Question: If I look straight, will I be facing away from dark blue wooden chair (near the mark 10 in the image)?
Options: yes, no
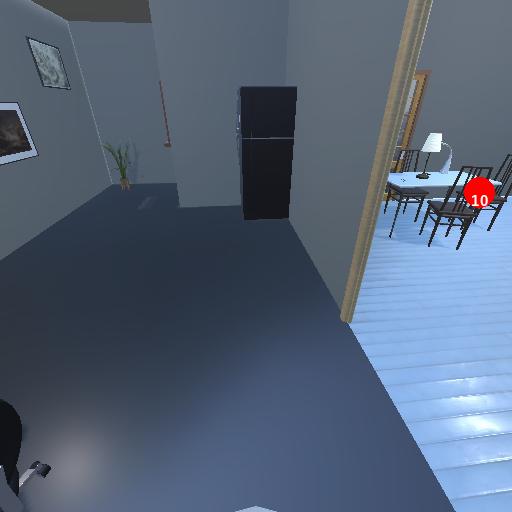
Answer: yes